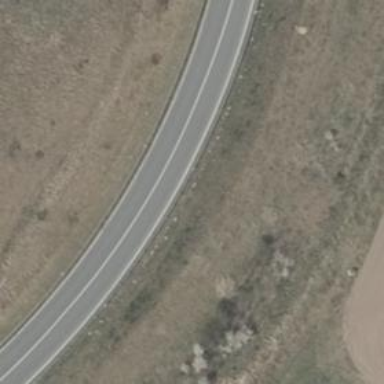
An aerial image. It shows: Tertiary road with asphalt surface and grade 1 track type.